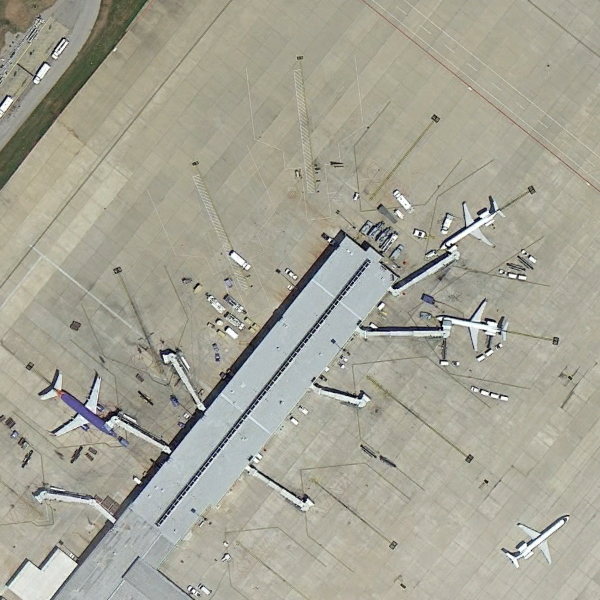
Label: Airport